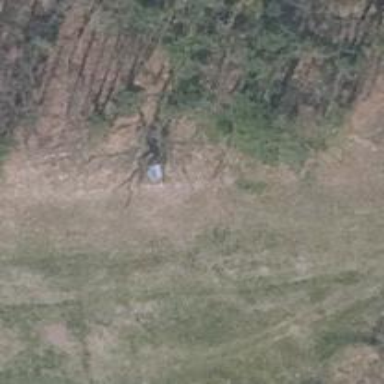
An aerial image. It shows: Shelter that serves as hunting stand.